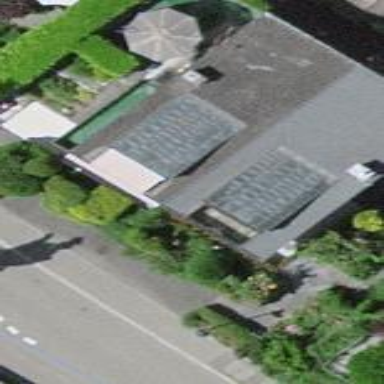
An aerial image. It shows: House with hipped roof.